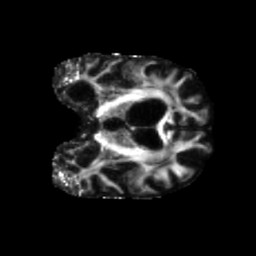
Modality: FA
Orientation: coronal
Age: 75
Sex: male
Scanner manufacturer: siemens
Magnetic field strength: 3 T
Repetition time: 5.25 s
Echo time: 0.08 s